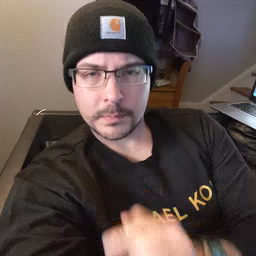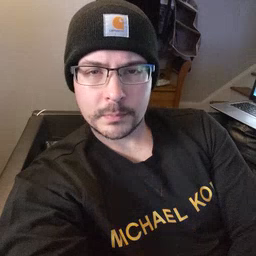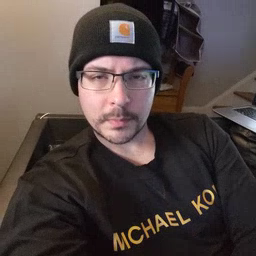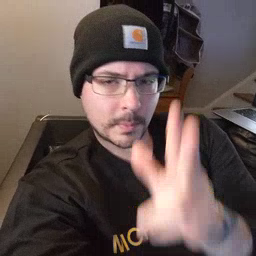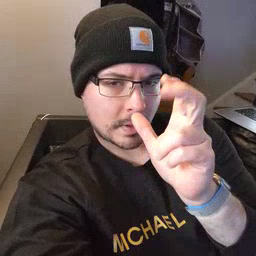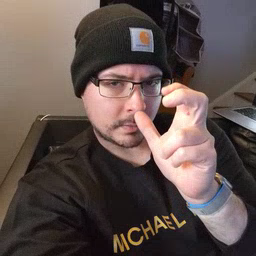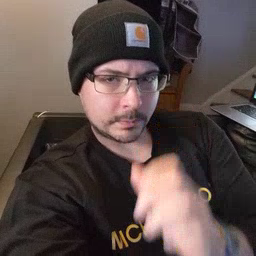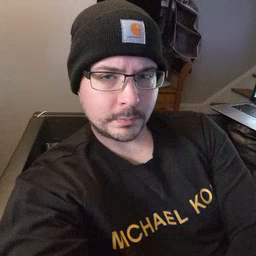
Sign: bug